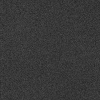
Atmospheric dust classification: dusty